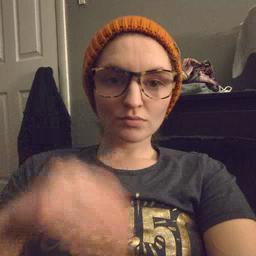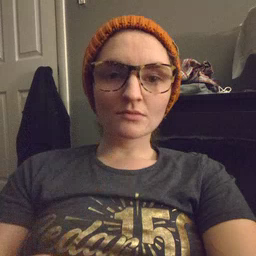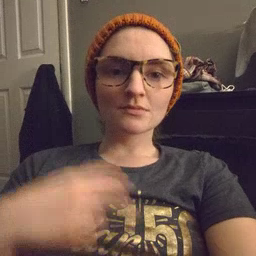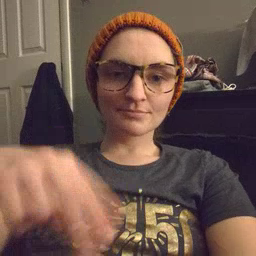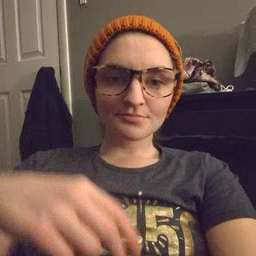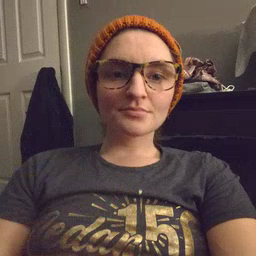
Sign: dance